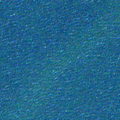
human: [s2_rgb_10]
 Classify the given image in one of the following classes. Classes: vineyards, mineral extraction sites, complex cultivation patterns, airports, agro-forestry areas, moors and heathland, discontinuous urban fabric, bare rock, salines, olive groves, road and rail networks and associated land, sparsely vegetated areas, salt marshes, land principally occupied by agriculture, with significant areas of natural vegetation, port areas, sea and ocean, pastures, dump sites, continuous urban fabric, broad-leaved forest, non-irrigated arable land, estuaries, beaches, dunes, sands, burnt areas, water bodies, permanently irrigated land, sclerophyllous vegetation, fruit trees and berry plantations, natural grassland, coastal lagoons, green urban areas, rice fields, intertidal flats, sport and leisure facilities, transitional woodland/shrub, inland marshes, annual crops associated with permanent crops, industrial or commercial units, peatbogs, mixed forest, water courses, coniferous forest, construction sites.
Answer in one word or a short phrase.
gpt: sea and ocean